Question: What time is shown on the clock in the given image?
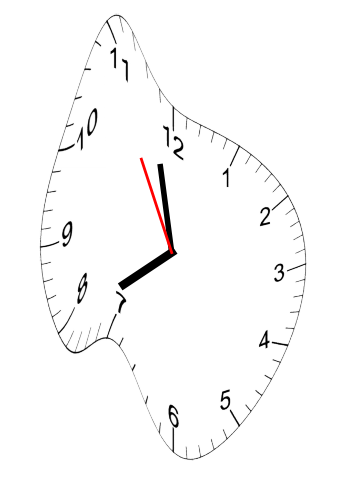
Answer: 07:57:55